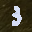
Label: 3